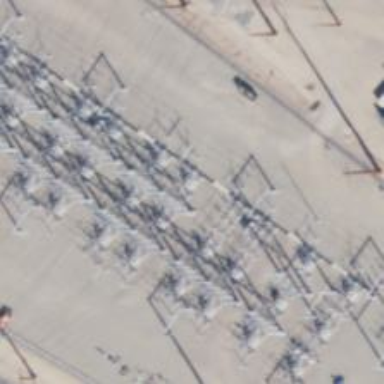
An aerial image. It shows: Switch for power supply.